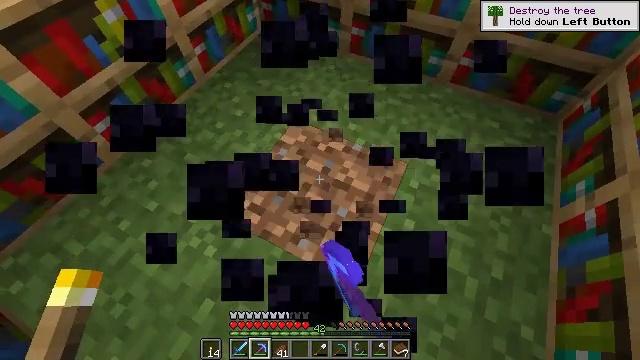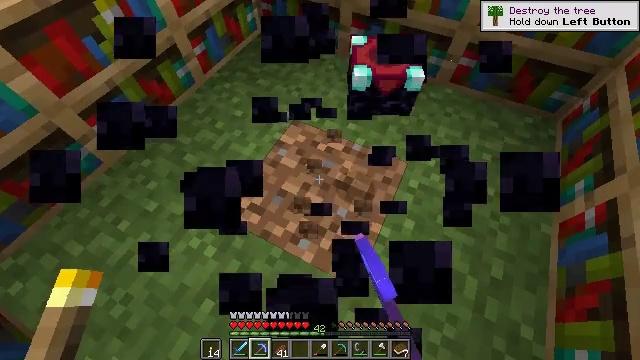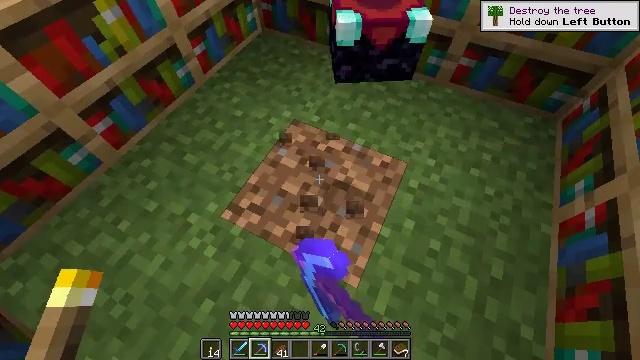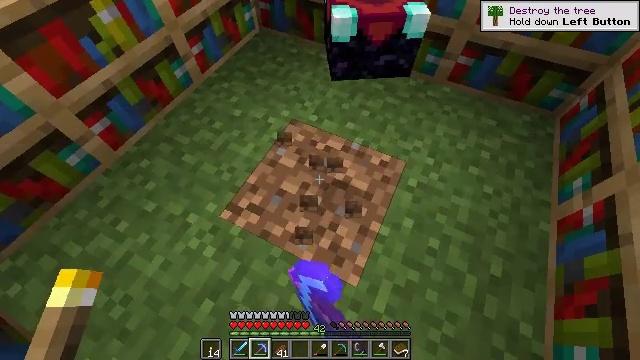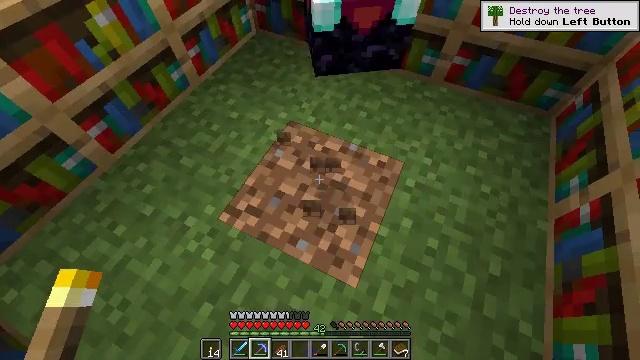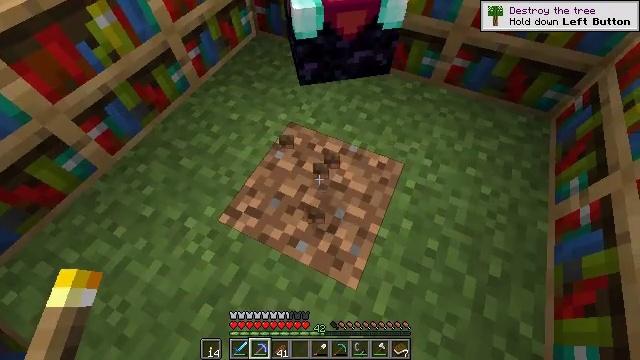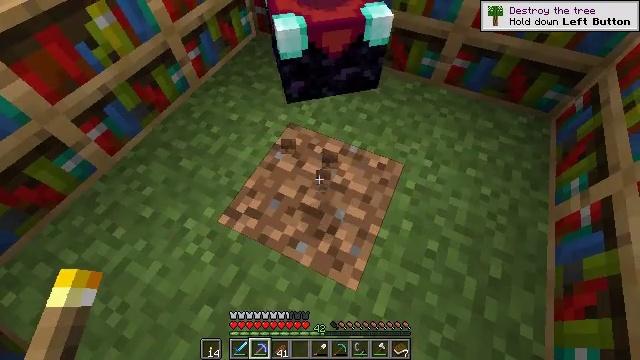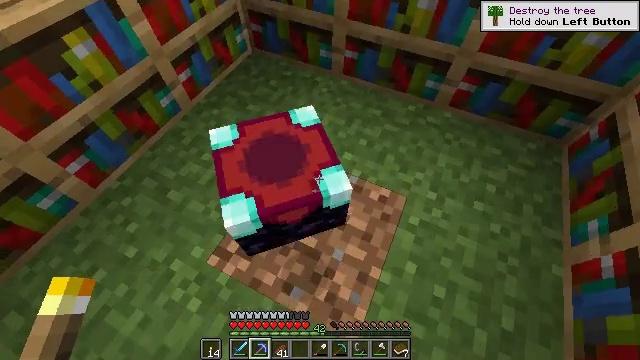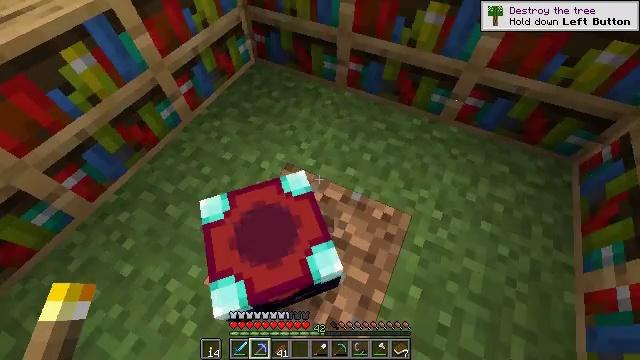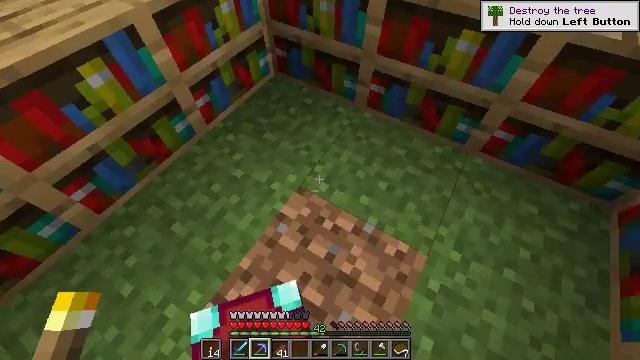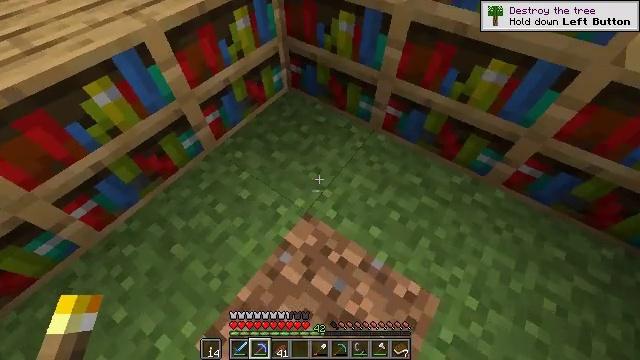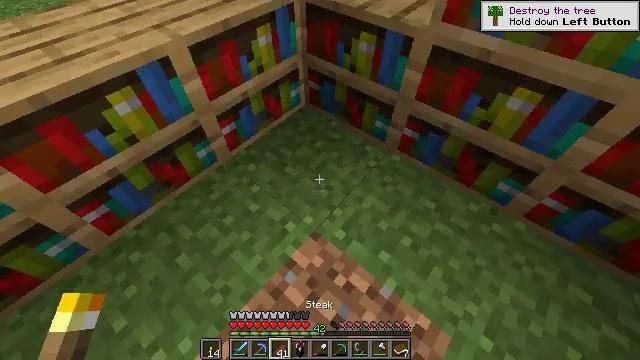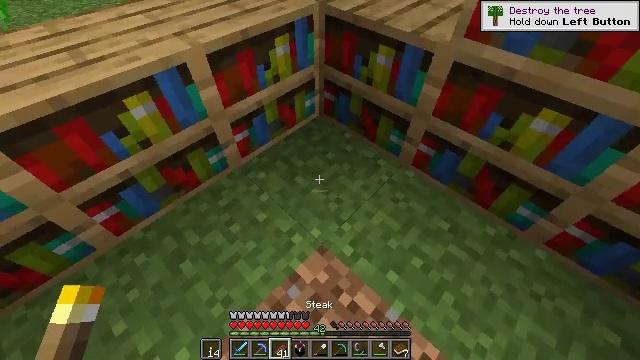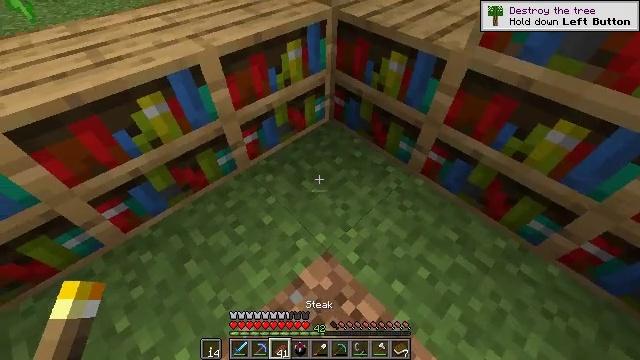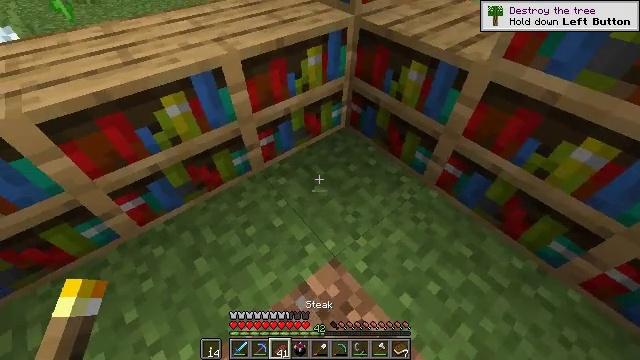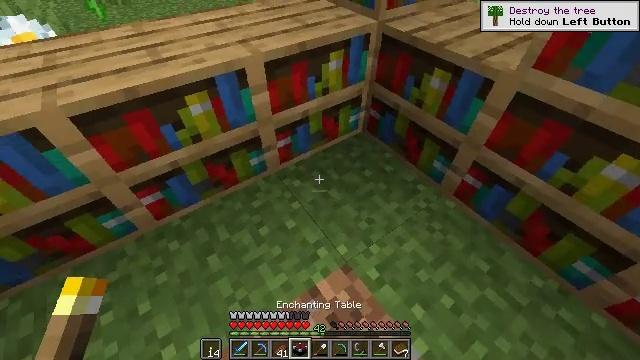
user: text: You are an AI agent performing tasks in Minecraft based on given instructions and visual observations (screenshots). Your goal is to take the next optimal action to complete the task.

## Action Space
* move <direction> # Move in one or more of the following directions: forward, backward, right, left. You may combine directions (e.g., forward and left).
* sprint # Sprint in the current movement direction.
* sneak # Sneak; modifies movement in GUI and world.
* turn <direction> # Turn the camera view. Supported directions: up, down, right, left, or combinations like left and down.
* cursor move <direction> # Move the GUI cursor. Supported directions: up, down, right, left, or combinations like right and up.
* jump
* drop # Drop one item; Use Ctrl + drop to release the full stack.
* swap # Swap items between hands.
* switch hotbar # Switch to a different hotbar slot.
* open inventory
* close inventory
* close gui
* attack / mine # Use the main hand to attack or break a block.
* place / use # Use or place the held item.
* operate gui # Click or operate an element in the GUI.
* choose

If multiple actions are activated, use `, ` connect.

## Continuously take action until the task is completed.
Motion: motion action
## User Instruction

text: Attack the bookshelf to recycle it.
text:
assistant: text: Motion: attack / mine
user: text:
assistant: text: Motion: attack / mine
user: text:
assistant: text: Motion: attack / mine
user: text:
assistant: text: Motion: no_op
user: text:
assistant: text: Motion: no_op
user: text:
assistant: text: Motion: move forward
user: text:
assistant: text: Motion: move forward
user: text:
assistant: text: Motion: move forward
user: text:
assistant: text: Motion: move forward, turn left
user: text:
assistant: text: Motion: turn left and up
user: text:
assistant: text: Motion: turn left and up
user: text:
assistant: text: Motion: turn left and up
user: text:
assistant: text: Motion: turn left
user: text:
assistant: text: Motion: turn left and up
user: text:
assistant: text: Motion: move left, turn left
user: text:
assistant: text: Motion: move left, turn left
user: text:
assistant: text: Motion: move left, turn left
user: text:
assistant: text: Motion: move back and move left, turn left and up
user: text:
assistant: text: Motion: move back and move left, turn left
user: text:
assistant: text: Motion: move back and move left, turn left
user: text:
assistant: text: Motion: move back and move left, turn left and up
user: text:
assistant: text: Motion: turn left and up
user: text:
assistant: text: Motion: turn left
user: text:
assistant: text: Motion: turn left
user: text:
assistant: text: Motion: no_op
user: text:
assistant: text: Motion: no_op
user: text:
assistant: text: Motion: no_op
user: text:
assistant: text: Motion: no_op
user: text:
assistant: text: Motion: no_op
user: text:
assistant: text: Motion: no_op